Question:
i am having this error in the image above whenever i want to book a flight in my airline reservation system project there is an exception error in my code this error message was popping up
'IndexOutOfRangeException unhandles by user code'
...any ideas on how i can go about it my code is written in asp.net using c sharp??
this is code
'''
public partial class TICKET_BOOKING : System.Web.UI.Page
{
protected void Page_Load(object sender, EventArgs e)
{
}
int a;
String constring = ConfigurationManager.ConnectionStrings["conn"].ConnectionString.ToString();
public int Autonumber()
{
SqlConnection con = new SqlConnection(constring);
SqlCommand cmd = new SqlCommand();
cmd.CommandType = CommandType.Text;
cmd.Connection = con;
con.Open();
cmd.CommandText = "select pid from pid";
SqlDataAdapter da = new SqlDataAdapter();
DataSet ds = new DataSet();
DataTable dt = new DataTable();
da.SelectCommand = cmd;
da.Fill(dt);
a = Convert.ToInt32(dt.Rows[0][0].ToString()) + 1; //this is where its occuring
con.Close();
return a;
}
'''
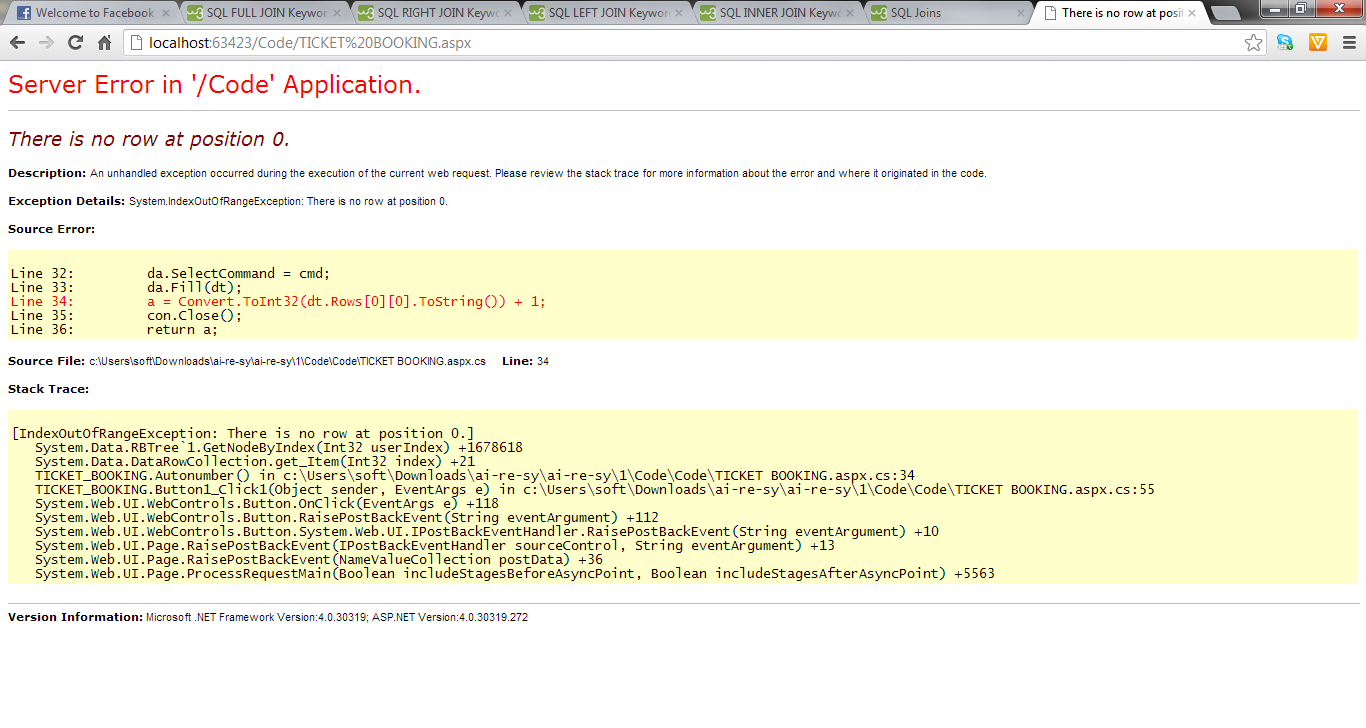
Answer: Try this
'''
int a;
String constring = ConfigurationManager.ConnectionStrings["conn"].ConnectionString.ToString();
public int Autonumber()
{
using (SqlConnection con = new SqlConnection(constring))
{
SqlCommand cmd = new SqlCommand
{
CommandType = CommandType.Text,
Connection = con,
CommandText = "select pid from pid",
};
con.Open();
// cmd.Connection.Open();
using (var reader = cmd.ExecuteReader(CommandBehavior.CloseConnection))
{
while (reader.Read())
{
if (!reader.IsDBNull(0))
a = reader.GetInt32(0);
}
}
return a;
}
}
'''